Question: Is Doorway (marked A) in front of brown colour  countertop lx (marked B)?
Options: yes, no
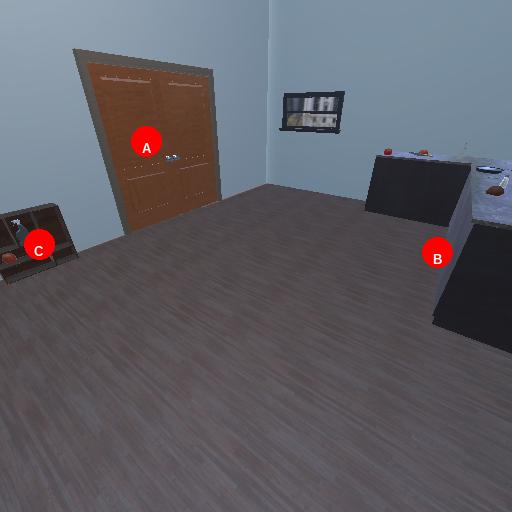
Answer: yes